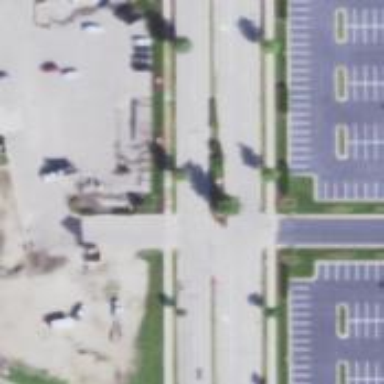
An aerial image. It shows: Customer parking area available at this site.